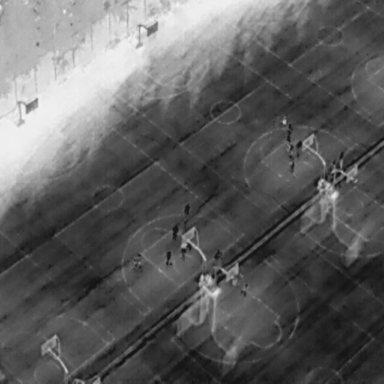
There are nine People in the infrared image.